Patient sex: M
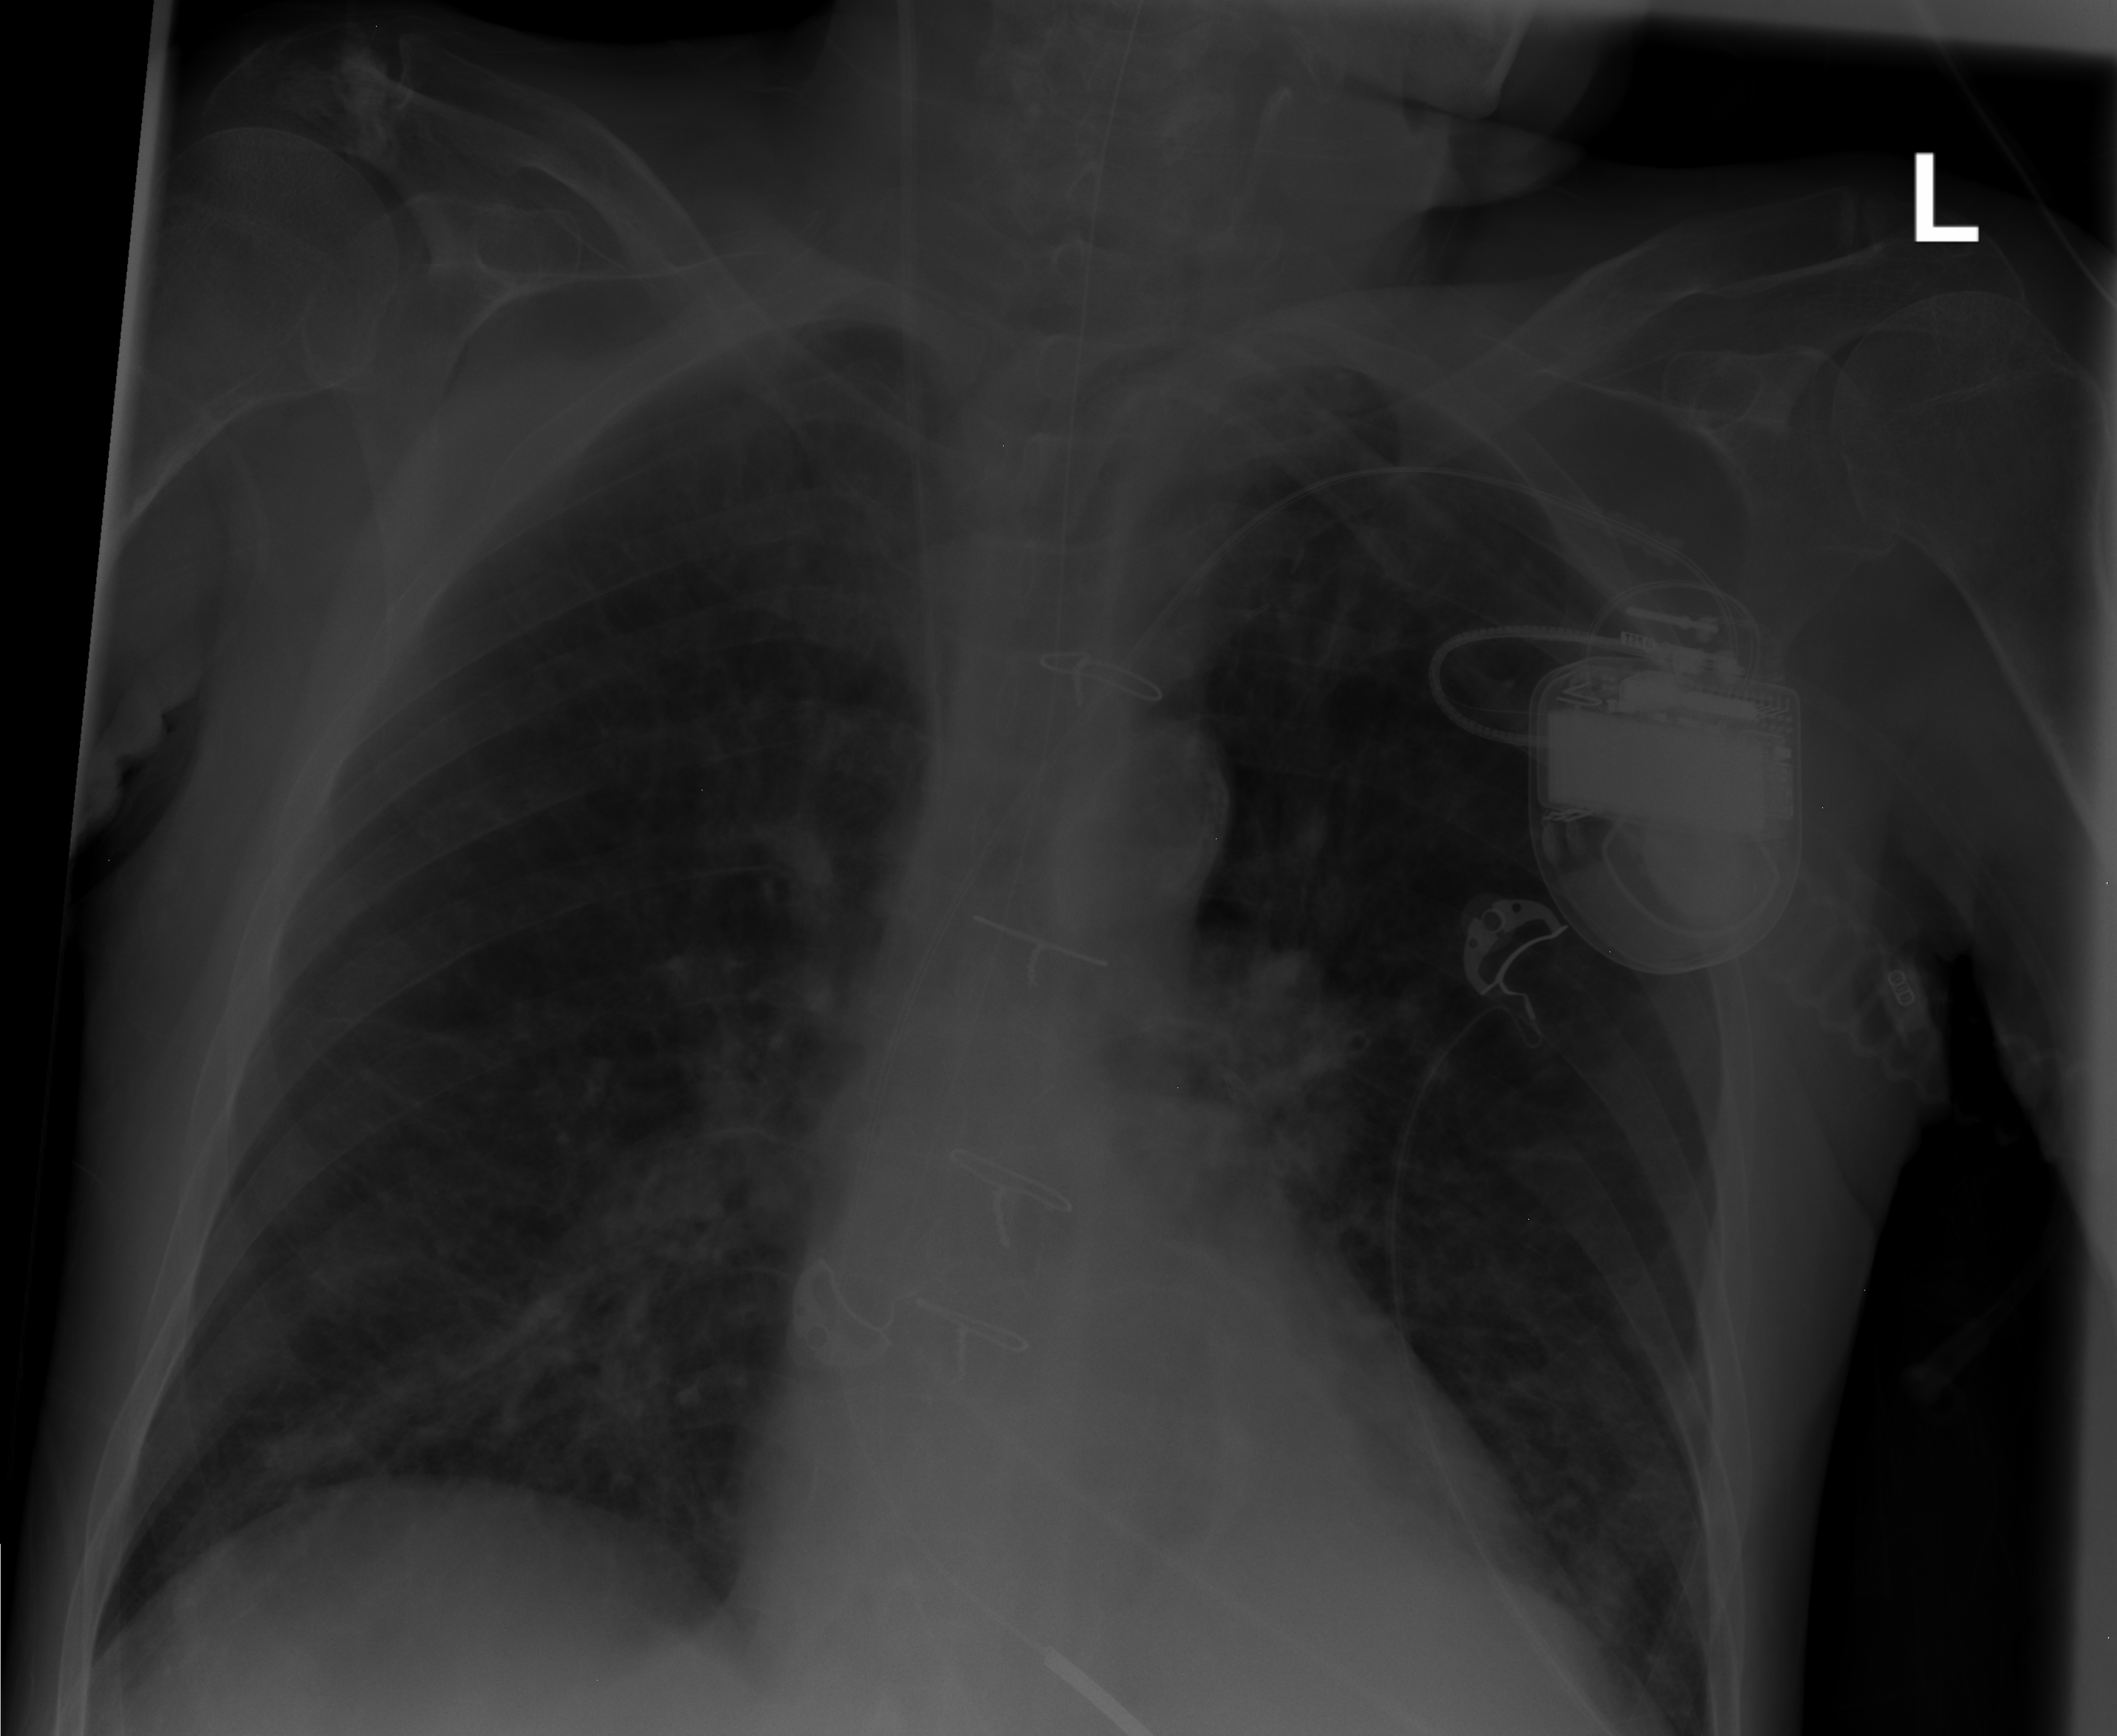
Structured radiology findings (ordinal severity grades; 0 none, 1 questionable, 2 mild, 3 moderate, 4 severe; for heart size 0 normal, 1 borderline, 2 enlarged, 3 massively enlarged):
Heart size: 1
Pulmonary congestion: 2
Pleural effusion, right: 0
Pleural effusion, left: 0
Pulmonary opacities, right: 2
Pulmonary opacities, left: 2
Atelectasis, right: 2
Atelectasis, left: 2